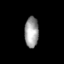
Tissue: skin
Cell type: Others
Senescence score: 0.7542
Nuclear area (px): 418
Mean DAPI intensity: 157.022